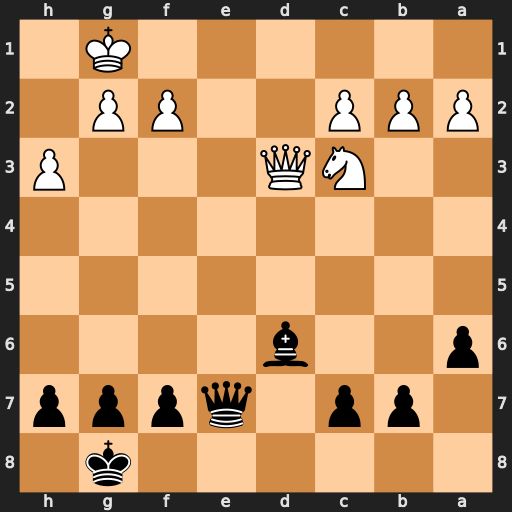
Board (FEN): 6k1/1pp1qppp/p2b4/8/8/2NQ3P/PPP2PP1/6K1
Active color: b
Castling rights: -
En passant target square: -
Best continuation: Qe1+ Qf1 Bh2+ Kxh2 Qxf1